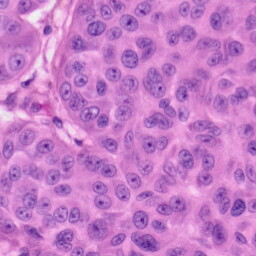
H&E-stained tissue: Skin